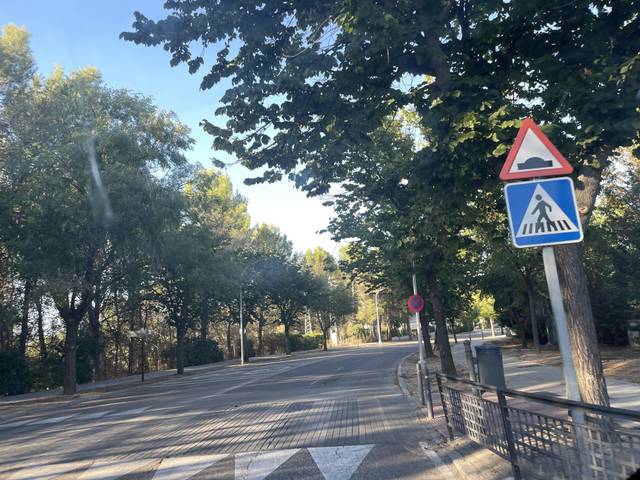
Region: Spain
Coordinates: 40.637, -3.179